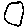
Label: circle